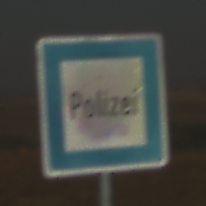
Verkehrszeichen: Polizei
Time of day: MorningAfternoon
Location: Outdoor (Nature)
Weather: Clear
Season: NotSpecified
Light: Natural